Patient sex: M
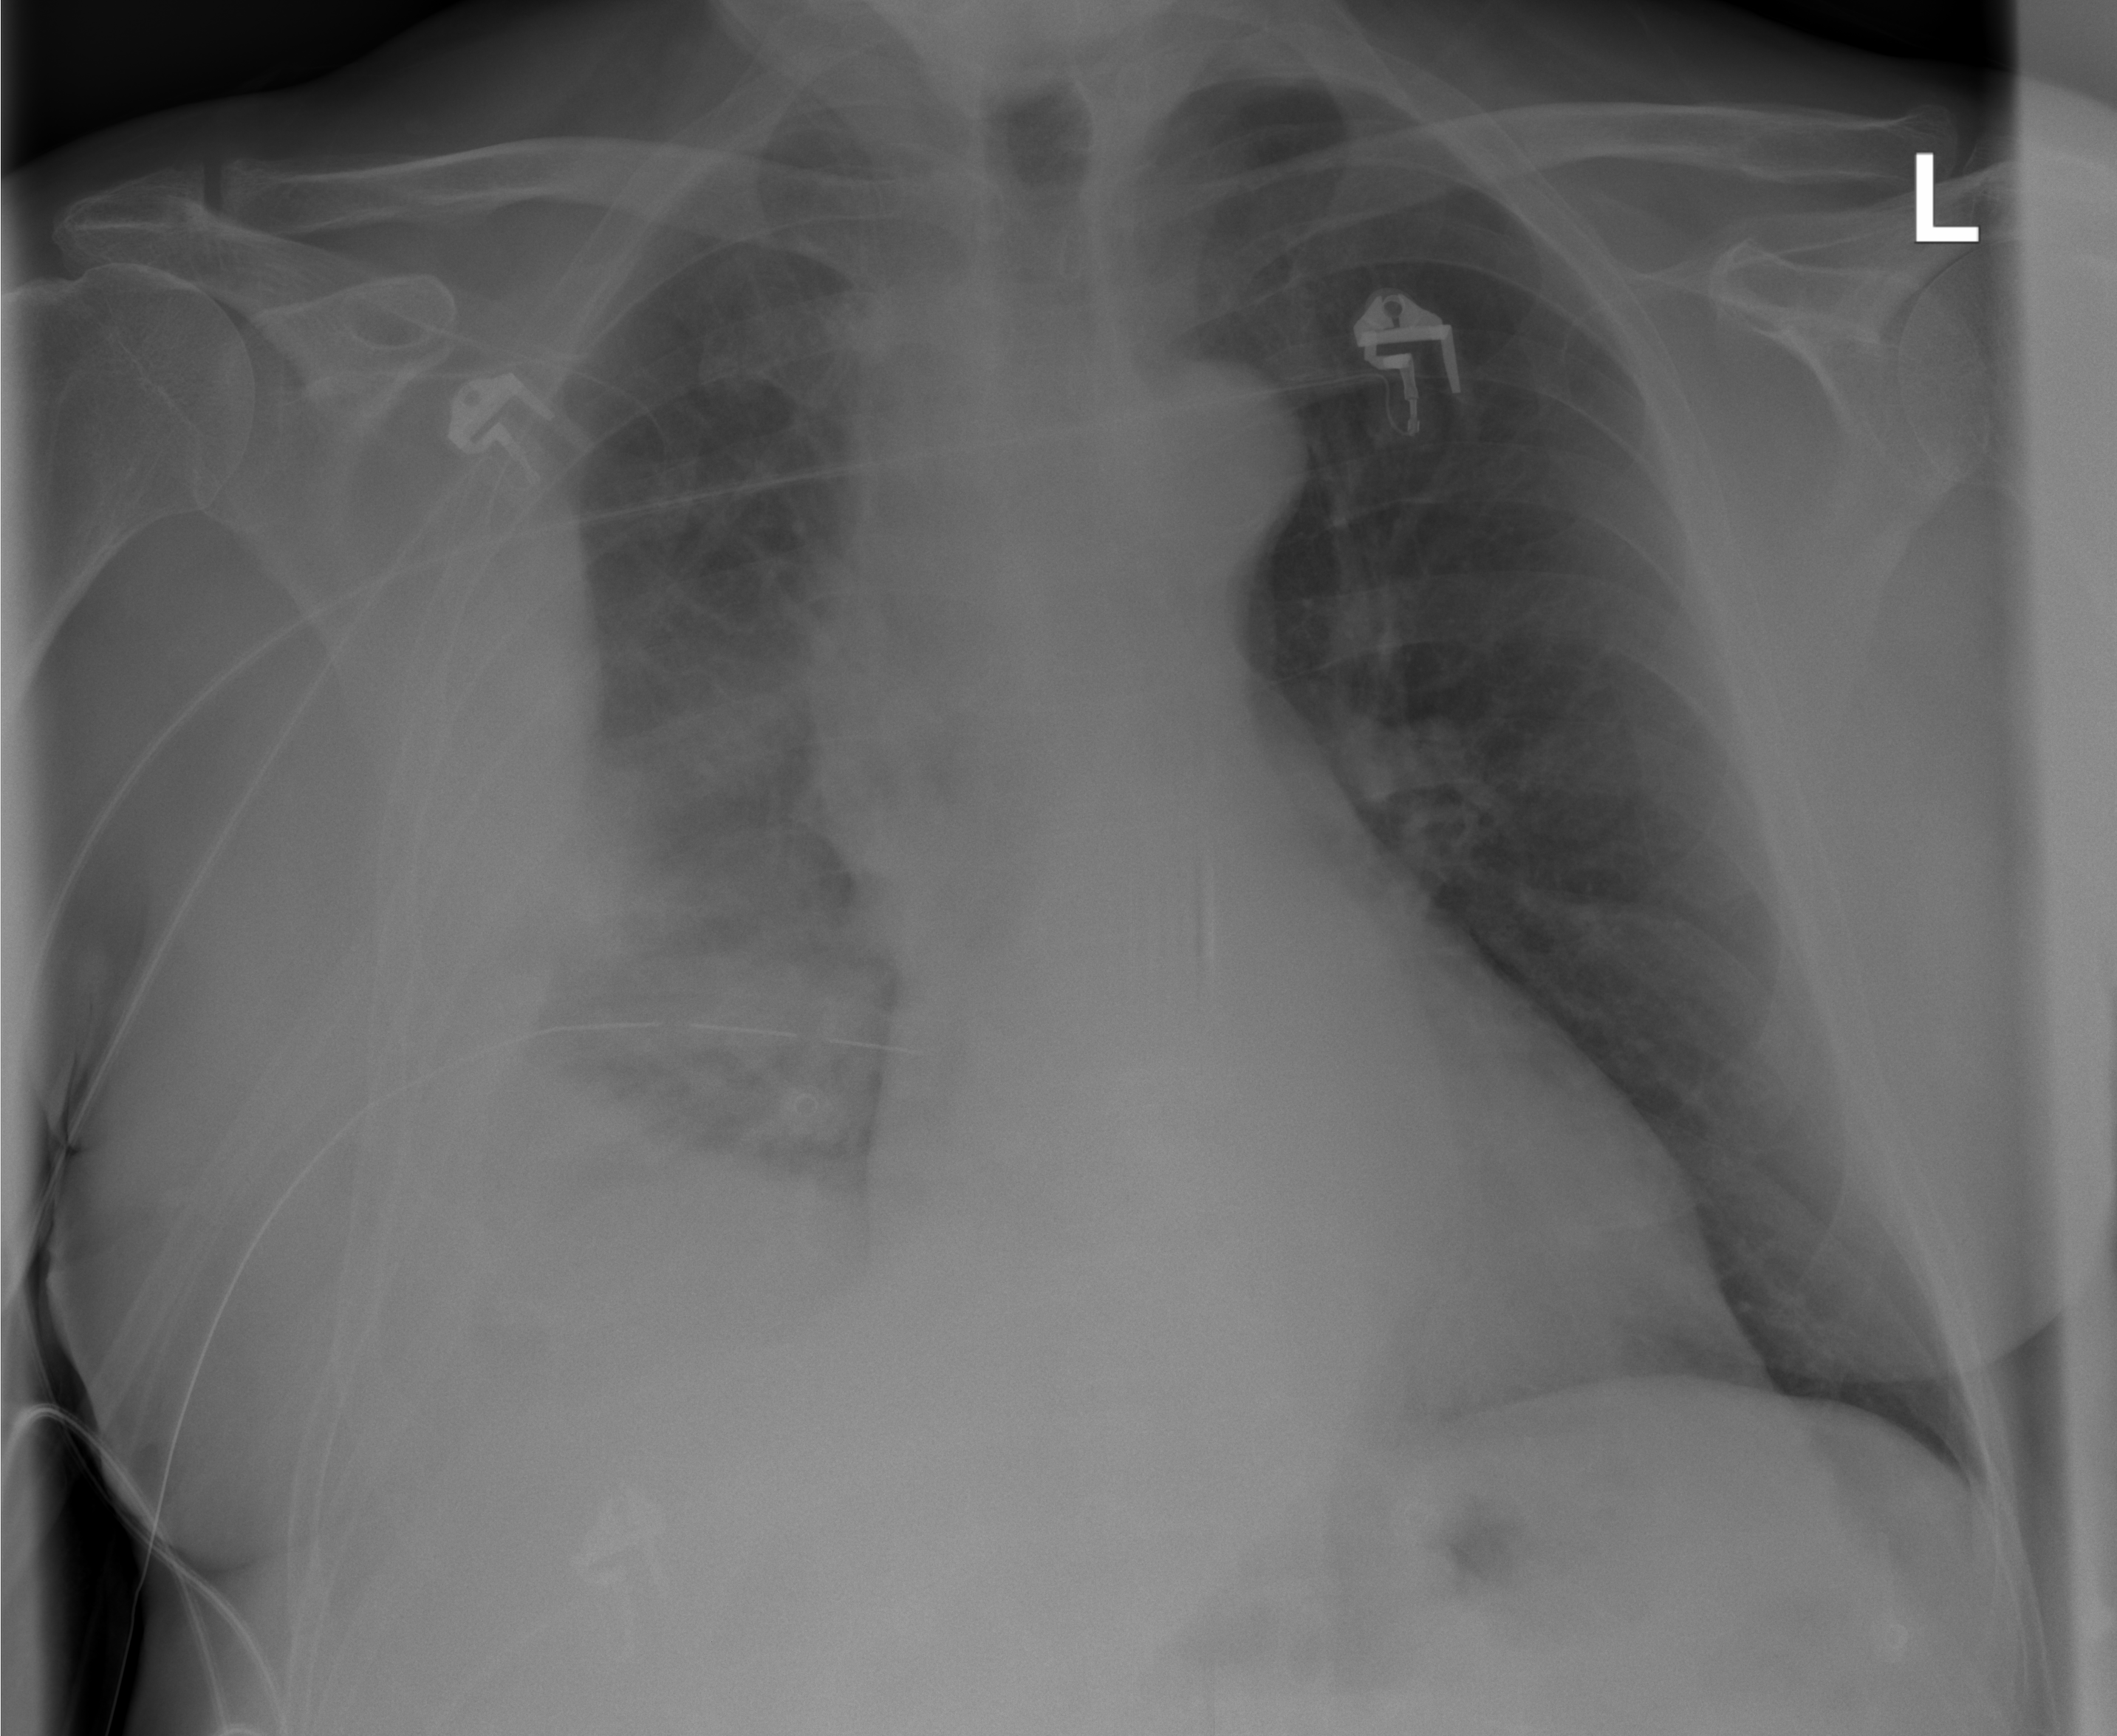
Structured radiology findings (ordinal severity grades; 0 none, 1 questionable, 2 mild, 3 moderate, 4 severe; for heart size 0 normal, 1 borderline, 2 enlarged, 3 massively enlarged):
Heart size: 0
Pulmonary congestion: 0
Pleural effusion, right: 3
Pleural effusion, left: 0
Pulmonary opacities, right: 1
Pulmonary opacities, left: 0
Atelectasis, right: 2
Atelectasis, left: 0